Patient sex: M
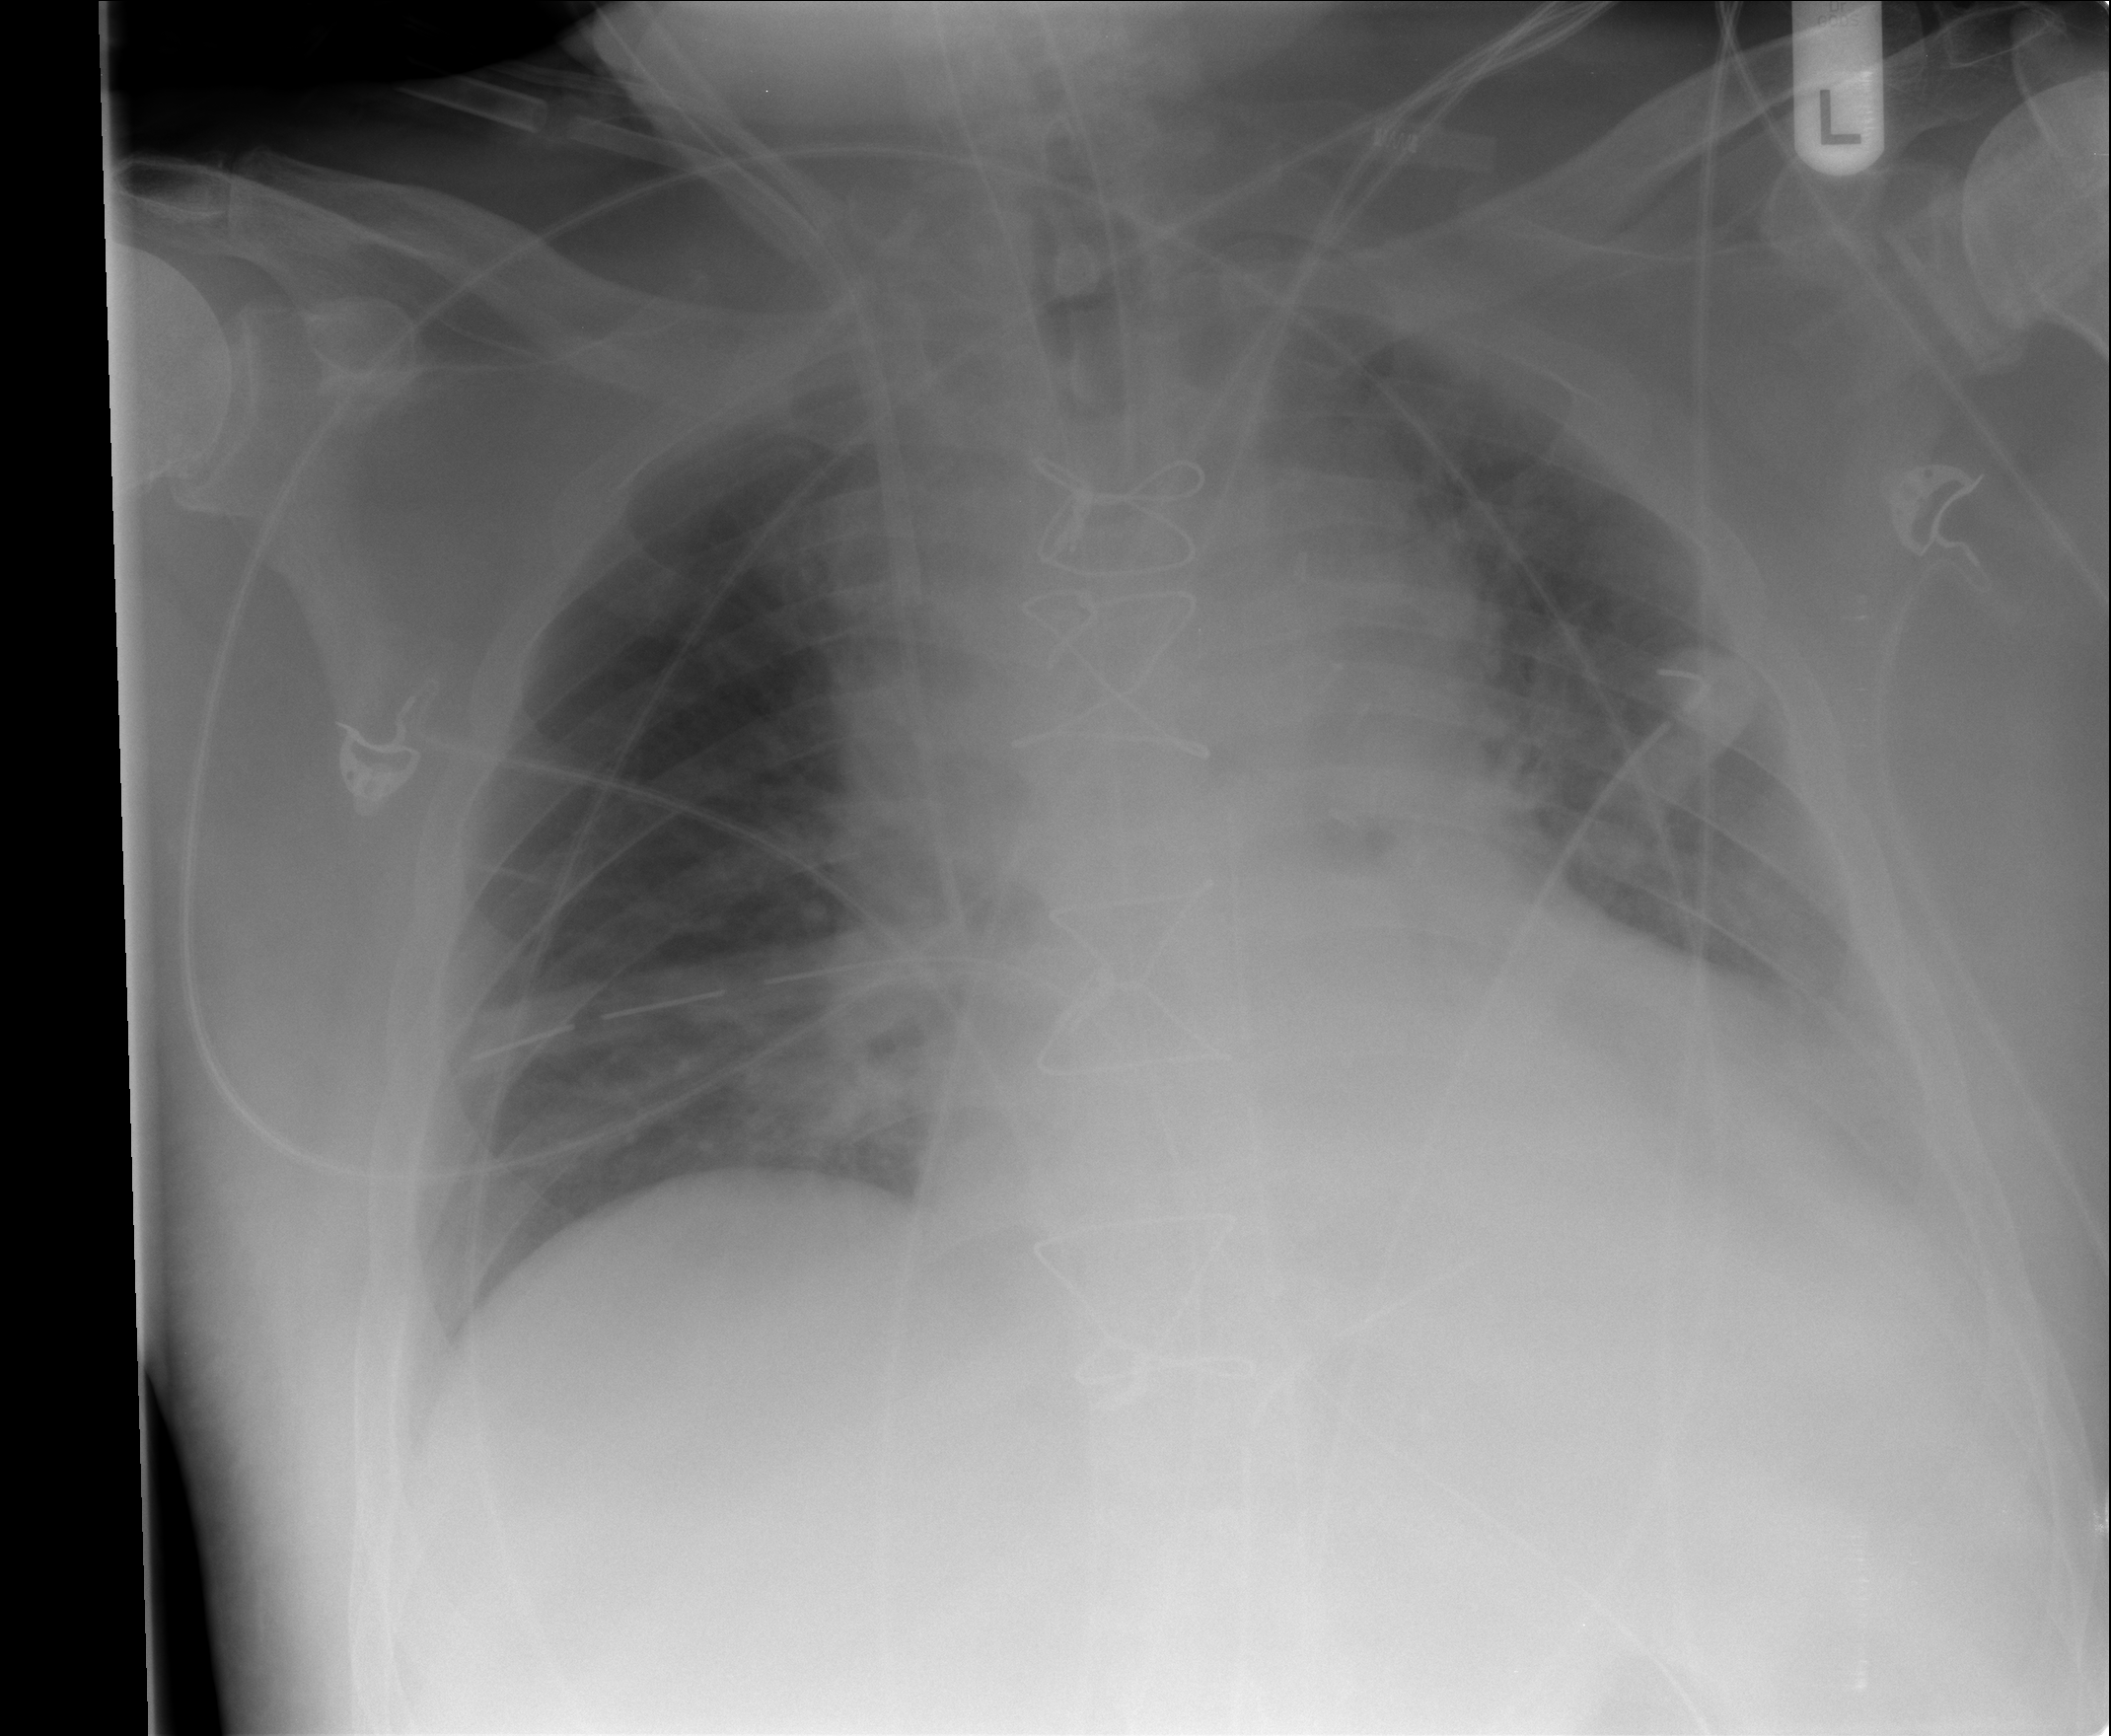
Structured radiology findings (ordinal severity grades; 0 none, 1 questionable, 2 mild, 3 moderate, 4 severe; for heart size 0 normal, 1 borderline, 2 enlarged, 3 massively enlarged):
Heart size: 2
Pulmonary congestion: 2
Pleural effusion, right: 0
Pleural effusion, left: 2
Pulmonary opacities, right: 0
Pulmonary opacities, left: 0
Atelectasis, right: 2
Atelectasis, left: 2